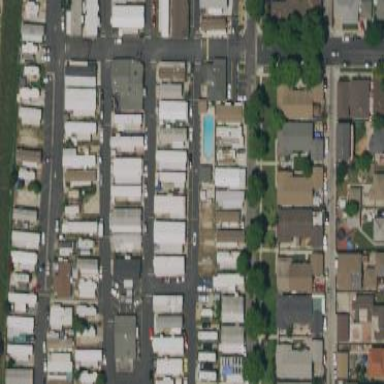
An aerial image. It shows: Residential area known as trailer park.